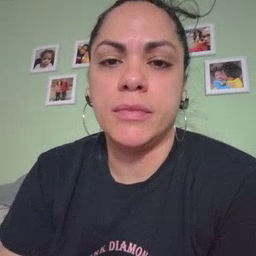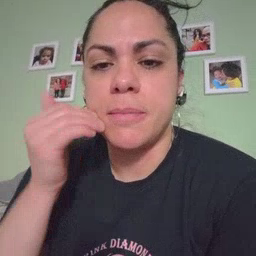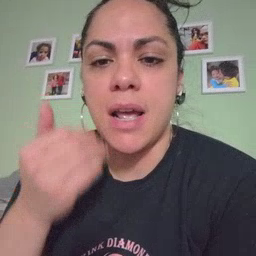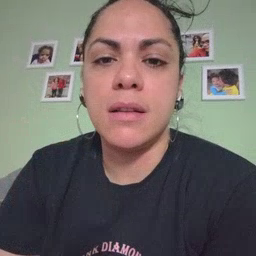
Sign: smile